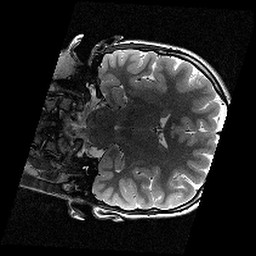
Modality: T2w
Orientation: coronal
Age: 12
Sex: female
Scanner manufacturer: siemens
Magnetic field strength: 3 T
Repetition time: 9.23 s
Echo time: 0.067 s